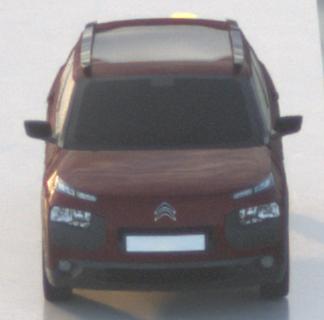
Make: Citroen
Model: C4 Cactus PureTech 75
Detailed model: C4 Cactus
Model produced from: 2014/09
Model produced until: 2015/03
Doors: 5
Color: red
Road condition: wet road
Daytime: sunrise or sunset
Contrast: low contrast